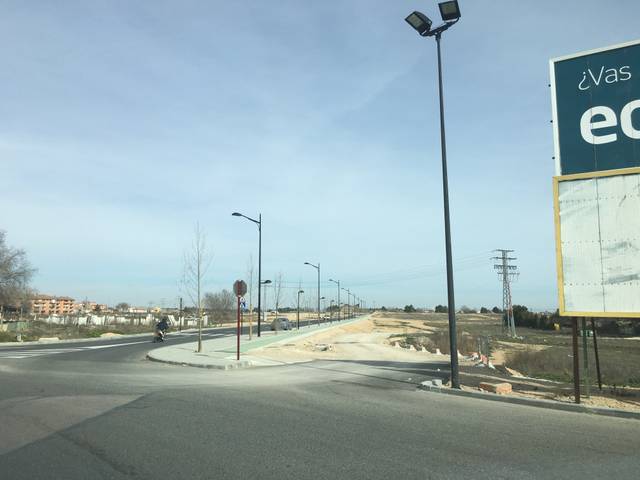
Region: Spain
Coordinates: 38.985, -1.842